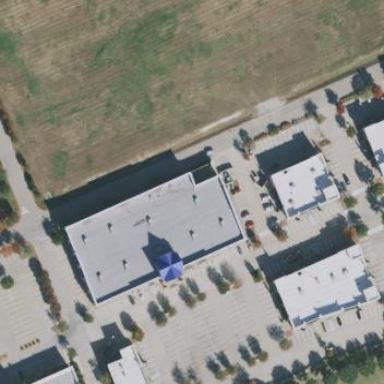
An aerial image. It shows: Building that houses furniture shop.